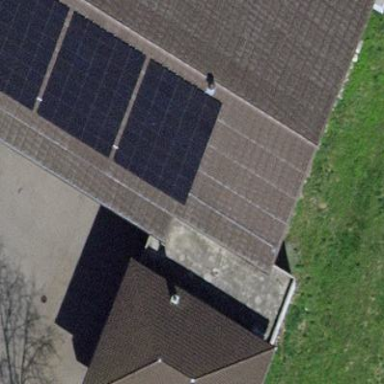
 consisting of solar photovoltaic panels."